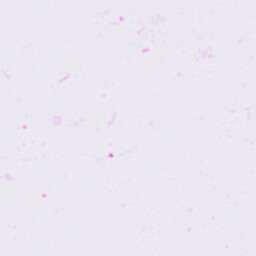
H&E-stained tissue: Lung